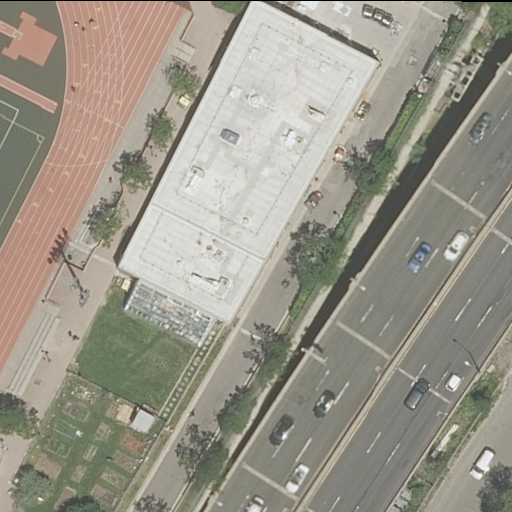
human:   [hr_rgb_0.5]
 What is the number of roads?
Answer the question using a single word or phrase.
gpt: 5

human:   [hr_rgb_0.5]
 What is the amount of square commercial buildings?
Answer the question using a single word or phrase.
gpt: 0

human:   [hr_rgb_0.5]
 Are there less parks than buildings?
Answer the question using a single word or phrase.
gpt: no

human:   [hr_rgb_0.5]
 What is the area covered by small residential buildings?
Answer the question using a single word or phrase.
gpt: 0m2

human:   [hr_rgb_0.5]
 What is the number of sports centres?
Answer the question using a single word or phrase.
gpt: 1

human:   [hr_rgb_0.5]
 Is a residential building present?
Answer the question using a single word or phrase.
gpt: yes

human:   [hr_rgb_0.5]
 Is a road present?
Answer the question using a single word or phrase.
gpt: yes

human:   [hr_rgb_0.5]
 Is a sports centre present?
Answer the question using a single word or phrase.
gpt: yes

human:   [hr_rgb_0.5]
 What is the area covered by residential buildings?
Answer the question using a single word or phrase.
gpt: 1664m2

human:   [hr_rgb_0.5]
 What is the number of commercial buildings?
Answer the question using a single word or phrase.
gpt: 0

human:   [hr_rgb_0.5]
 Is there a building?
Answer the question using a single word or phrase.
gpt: yes

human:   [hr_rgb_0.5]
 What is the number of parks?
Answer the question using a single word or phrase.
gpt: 2

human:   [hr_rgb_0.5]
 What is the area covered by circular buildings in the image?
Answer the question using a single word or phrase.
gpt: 0m2

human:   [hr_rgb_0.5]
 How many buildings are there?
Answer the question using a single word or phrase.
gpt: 2

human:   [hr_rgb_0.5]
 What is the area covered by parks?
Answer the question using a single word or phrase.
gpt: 10642m2

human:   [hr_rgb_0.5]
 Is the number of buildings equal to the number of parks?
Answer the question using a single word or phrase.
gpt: yes

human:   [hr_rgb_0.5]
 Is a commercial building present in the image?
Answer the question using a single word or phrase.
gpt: no

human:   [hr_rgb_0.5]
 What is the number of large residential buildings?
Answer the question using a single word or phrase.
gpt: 1

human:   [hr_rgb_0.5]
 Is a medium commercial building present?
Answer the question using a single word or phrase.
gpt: no

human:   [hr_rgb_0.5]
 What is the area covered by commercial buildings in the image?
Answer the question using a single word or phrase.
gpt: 0m2

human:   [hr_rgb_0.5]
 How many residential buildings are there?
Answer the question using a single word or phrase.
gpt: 2

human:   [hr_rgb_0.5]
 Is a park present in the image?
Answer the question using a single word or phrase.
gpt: yes

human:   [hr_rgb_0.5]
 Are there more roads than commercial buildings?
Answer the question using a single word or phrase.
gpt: yes

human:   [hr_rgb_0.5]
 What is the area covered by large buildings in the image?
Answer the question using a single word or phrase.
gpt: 1664m2

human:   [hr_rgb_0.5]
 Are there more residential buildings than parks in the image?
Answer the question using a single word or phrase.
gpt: no

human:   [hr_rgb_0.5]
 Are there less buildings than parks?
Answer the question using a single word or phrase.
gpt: no

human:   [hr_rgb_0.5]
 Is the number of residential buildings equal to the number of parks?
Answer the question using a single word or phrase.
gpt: yes

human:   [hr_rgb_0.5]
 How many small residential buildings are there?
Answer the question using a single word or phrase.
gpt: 1

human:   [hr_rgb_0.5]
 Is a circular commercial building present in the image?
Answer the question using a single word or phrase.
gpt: no

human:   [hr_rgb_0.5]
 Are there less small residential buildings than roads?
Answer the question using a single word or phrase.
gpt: yes

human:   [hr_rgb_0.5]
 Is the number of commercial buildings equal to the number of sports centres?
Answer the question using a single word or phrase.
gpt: no

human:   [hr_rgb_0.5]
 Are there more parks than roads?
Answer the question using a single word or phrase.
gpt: no

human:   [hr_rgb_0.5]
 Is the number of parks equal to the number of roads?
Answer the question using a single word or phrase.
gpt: no

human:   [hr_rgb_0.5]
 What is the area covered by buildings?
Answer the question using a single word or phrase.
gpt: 1664m2

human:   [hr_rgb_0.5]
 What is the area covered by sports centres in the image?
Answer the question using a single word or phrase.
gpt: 0m2

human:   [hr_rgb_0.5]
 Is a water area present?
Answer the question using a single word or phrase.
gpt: no

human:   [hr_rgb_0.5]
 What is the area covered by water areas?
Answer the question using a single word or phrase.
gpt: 0m2

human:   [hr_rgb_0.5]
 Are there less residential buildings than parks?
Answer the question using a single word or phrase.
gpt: no

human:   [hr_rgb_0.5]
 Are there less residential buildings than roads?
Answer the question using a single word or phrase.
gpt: yes

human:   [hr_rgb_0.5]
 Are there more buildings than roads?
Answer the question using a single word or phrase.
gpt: no

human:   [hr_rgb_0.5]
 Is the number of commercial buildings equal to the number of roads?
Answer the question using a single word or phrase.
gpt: no

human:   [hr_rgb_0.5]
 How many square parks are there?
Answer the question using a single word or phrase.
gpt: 0

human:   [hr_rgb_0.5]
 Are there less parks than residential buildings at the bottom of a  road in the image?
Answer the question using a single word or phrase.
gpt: no

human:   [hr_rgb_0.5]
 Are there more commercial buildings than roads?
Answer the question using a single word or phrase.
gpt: no

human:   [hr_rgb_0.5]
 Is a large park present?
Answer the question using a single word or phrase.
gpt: yes

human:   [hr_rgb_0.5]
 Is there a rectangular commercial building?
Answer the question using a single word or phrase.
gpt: no

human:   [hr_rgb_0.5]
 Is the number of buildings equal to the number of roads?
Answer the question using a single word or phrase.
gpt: no

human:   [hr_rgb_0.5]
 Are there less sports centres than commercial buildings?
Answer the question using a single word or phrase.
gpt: no

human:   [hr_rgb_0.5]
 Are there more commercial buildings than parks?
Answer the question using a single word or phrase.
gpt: no

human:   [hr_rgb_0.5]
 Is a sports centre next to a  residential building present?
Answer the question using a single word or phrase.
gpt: yes

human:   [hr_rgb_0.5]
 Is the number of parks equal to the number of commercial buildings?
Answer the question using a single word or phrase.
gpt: no

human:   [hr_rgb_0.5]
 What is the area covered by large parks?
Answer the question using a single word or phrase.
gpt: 10642m2

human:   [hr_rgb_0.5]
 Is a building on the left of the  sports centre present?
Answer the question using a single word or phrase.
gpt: yes

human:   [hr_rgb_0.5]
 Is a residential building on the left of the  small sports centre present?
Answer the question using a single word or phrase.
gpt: yes

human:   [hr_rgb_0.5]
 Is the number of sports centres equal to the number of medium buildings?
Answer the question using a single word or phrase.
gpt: no

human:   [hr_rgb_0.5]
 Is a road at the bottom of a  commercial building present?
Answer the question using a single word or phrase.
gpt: no

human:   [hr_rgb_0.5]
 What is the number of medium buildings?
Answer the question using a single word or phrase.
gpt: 0

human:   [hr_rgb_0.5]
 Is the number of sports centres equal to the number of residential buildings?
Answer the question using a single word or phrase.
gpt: no

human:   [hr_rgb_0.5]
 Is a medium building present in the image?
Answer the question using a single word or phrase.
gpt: no

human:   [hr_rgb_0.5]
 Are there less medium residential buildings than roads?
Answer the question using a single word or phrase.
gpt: yes

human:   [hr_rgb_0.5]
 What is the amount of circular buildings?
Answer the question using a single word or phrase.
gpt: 0

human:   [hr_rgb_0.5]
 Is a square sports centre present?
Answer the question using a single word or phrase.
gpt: no

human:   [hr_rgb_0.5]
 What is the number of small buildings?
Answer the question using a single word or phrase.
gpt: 1

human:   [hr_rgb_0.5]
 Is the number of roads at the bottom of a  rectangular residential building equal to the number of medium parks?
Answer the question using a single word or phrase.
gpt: no